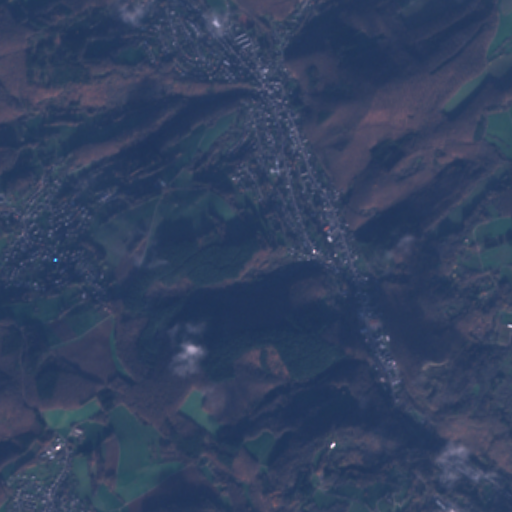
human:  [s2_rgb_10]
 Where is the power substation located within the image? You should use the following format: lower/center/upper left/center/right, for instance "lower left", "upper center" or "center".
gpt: The power substation is located in the lower right of the image.
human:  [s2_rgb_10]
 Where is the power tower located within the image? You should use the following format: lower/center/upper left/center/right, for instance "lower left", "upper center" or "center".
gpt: The power tower is located in the lower right of the image.
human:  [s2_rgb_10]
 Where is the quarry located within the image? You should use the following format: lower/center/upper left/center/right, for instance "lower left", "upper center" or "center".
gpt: The quarry is located in the lower center of the image.
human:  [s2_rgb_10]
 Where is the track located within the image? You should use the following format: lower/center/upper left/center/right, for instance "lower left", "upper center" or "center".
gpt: The track is located in the upper center of the image.
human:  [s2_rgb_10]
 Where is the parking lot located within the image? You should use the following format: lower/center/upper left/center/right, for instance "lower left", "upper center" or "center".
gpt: There is no parking lot in the image.